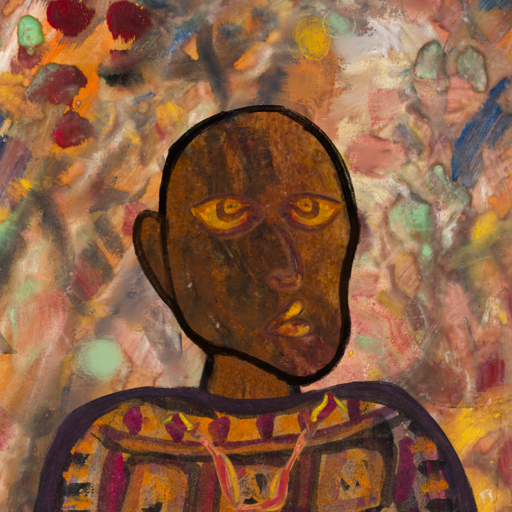
Background: Mother_And_Son_Mother, Head And Neck Side: Mosgoul, Face Side: Comrade, Bust: Doll, Hair Side: Blank, Head Accessory: Blank, Second Necklace: Gypsy_Mother_1, Necklace: Blank, Baby: Blank